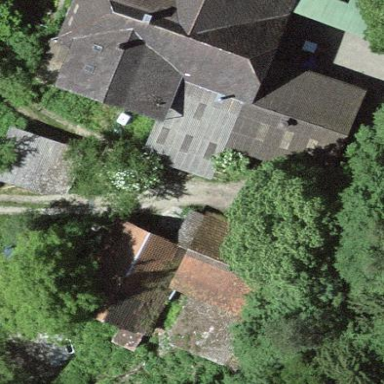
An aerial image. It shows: Farmyard area.